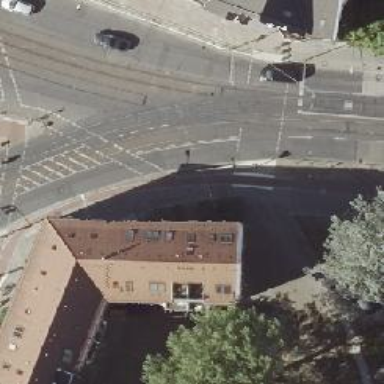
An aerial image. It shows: Tram level crossing on railway.